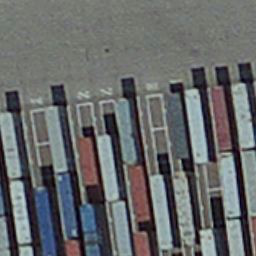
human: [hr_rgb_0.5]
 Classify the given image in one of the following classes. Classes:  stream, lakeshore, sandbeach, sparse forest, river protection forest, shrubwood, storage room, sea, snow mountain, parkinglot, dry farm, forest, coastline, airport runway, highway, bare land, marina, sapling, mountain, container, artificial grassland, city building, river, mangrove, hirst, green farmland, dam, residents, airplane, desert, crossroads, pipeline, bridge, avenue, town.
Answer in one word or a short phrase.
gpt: container